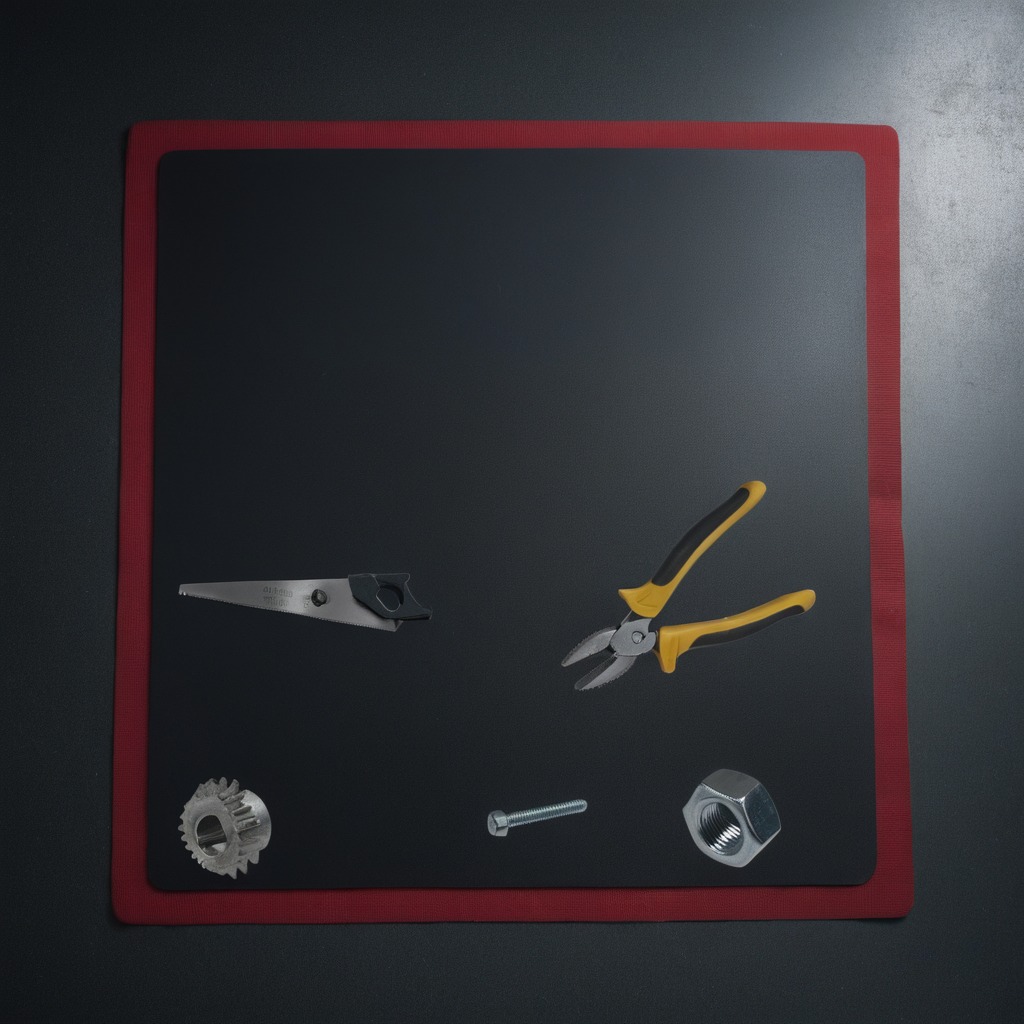
A gear with teeth and pliers are lying on the granite tabletop.